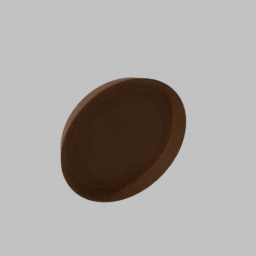
Label: tools